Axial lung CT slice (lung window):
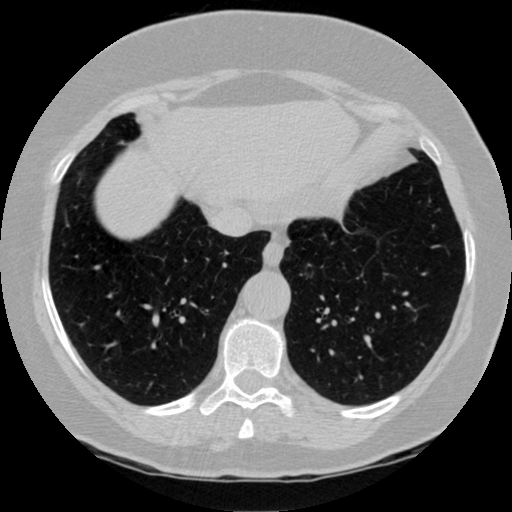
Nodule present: no